Field crop: maize
Growth stage: 2
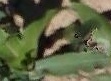
Species: maize